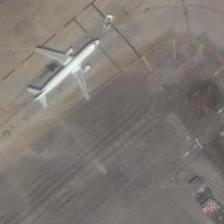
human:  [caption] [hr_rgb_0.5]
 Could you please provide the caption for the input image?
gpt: a plane is parked on an airport .

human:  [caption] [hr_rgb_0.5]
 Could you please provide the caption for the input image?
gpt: a white plane is on an airport .

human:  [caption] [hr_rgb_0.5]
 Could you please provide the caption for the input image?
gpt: there is only one plane in this large open space .

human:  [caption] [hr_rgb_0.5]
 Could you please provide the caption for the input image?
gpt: a plane is parked in the airport .

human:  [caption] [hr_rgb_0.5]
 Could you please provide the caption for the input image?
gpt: a plane is parked on an airport .